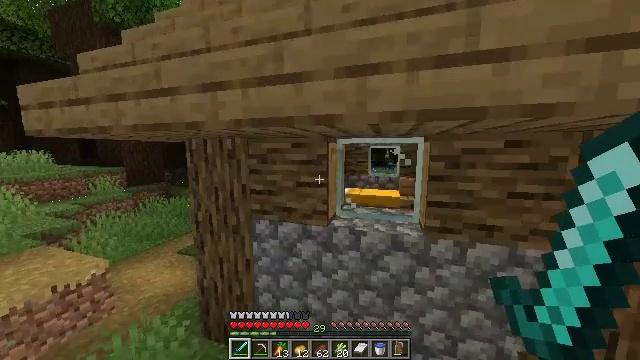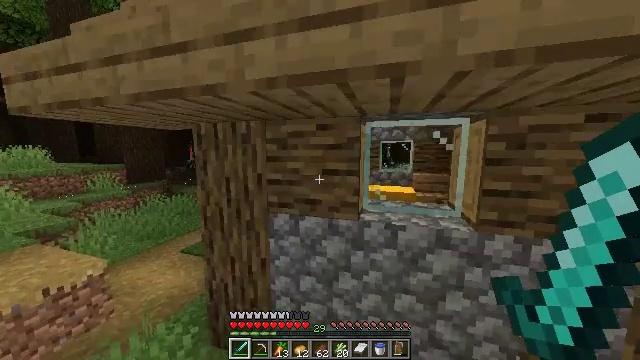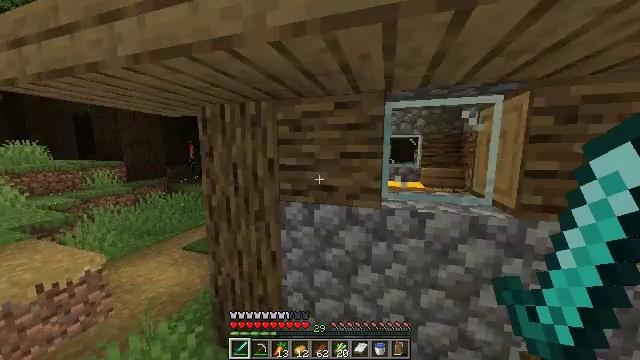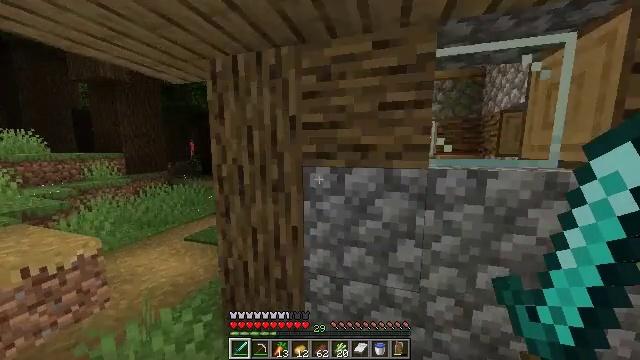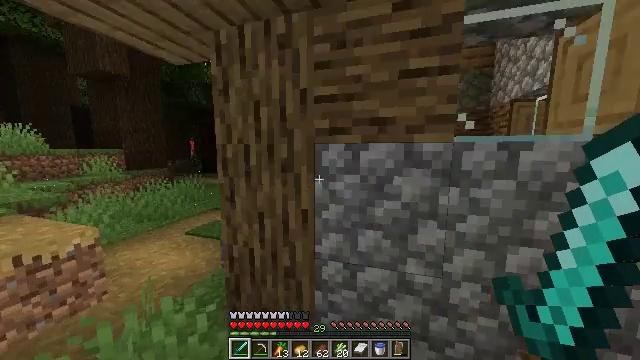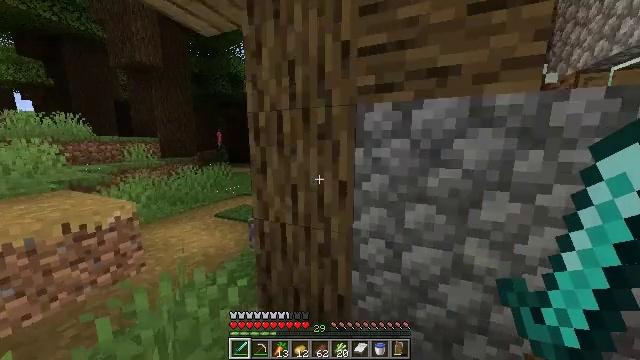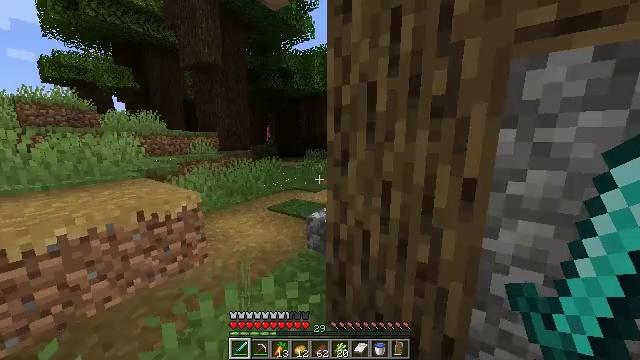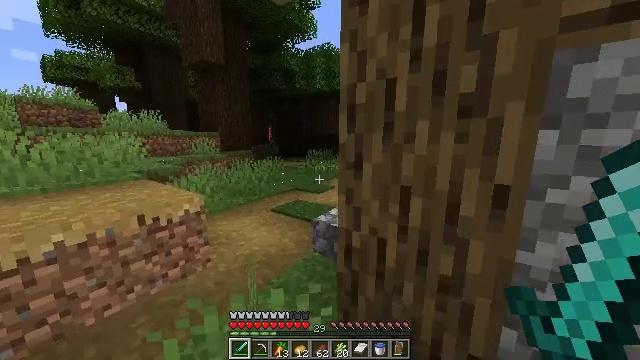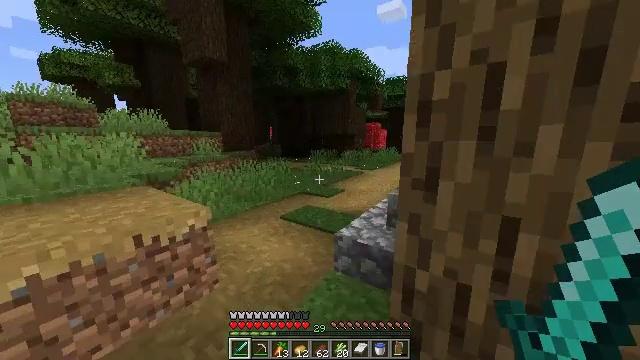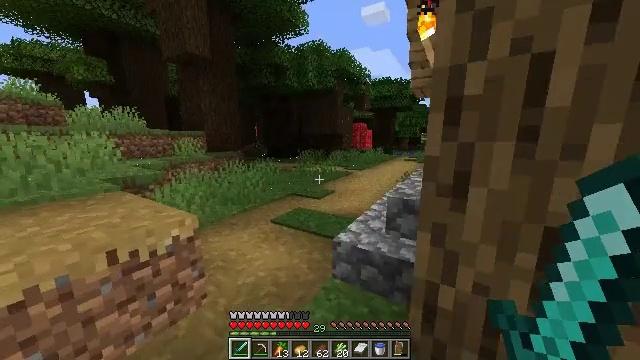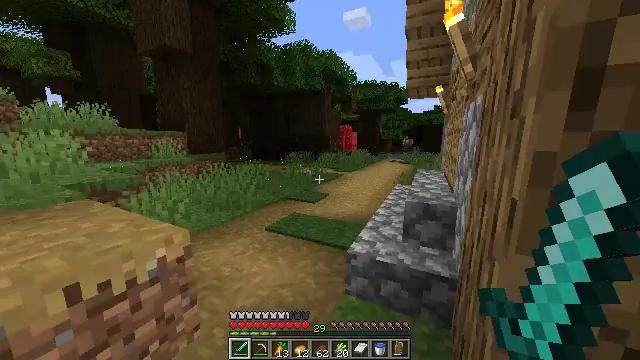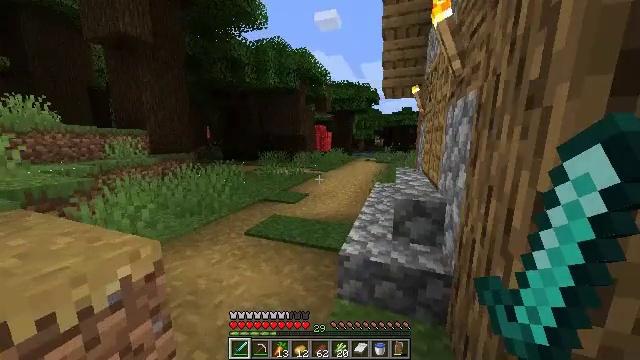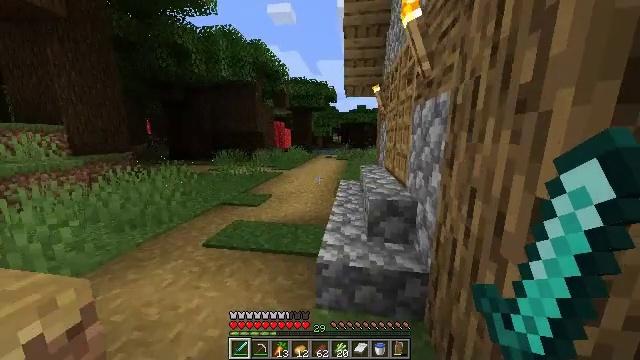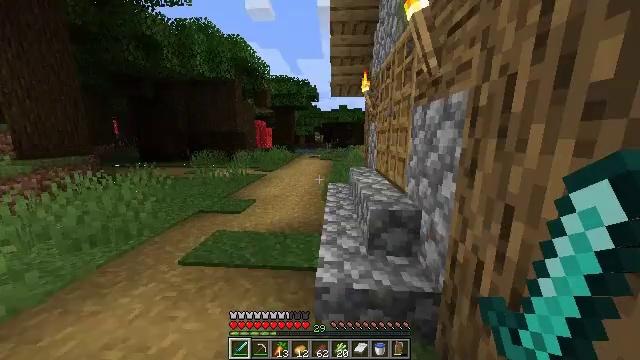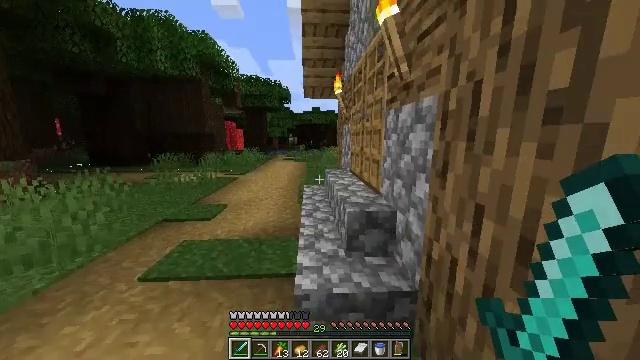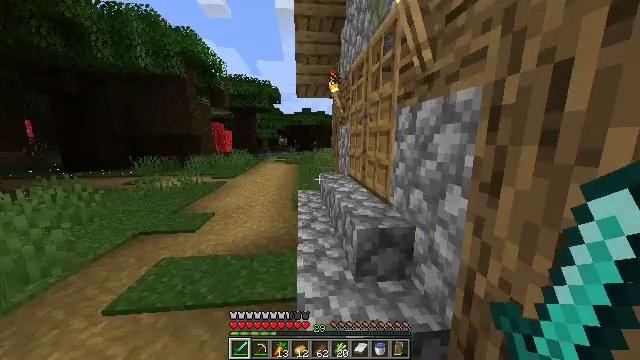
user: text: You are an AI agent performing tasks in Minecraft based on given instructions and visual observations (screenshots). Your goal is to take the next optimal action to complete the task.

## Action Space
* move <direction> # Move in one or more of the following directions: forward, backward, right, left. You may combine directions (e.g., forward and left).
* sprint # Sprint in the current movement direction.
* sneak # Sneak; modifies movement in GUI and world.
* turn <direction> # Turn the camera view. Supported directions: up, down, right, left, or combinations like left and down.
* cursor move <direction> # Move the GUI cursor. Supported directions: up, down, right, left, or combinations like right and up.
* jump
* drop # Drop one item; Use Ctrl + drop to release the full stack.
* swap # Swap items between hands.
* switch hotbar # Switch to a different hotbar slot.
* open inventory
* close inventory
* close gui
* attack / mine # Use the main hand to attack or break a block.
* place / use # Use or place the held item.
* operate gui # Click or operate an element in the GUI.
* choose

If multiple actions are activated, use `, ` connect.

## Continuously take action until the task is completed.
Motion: motion action
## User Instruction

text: Break the poppy plant.
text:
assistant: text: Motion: move forward and move left, sprint
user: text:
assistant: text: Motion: move forward and move left, sprint
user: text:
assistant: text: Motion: move forward and move left, sprint
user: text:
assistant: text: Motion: move forward and move left, sprint
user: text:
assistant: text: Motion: move forward and move left, sprint, turn left and down
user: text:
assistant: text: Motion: move forward and move left, sprint, turn left and down
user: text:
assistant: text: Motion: move forward and move left, sprint
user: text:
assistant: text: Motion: move forward and move left, sprint
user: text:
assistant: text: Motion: move forward and move left, sprint, turn right
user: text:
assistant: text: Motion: move forward and move left, sprint, turn right
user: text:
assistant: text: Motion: move forward and move left, sprint, turn right
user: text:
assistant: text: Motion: move forward, sprint, turn right
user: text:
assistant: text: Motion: move forward, sprint, turn right
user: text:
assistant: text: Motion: move forward, sprint, turn right
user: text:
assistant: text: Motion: move forward, sprint, turn right
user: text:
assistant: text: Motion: move forward and move left, sprint, turn right
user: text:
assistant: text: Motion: move forward and move left, sprint, turn right
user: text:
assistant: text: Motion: move forward and move left, sprint, turn right
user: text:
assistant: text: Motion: move forward and move left, sprint, turn right
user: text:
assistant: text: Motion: move forward and move left, sprint, turn right
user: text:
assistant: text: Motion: move forward, sprint, turn right
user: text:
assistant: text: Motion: move forward, sprint, turn right, use / place
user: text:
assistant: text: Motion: move forward, use / place
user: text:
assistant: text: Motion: move forward, use / place
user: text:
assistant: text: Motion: move forward, turn right and down
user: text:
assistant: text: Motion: move forward, turn right and down
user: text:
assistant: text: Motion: turn right and down
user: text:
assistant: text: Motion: turn right and down
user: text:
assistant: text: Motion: move left, turn right and down
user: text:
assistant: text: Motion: move left, turn right and down